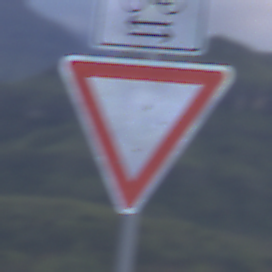
Verkehrszeichen: VorfahrtGewaehren
Zusatzzeichen oben: RichtungsangabeDurchPfeile9
Umgebung: Outdoor, Nature
Tageszeit: SunriseSunset
Wetter: PartlyCloudy
Licht: Natural
Jahreszeit: NotSpecified
Kontrast: LowContrast